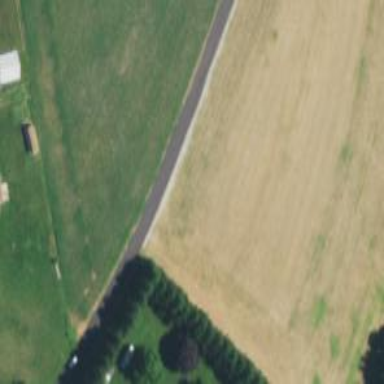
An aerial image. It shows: Residential road with grade 1 track surface.